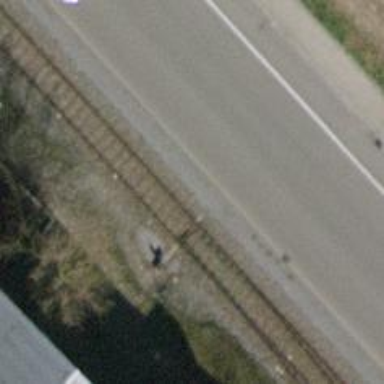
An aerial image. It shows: Single-track spur railway line.